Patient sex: M
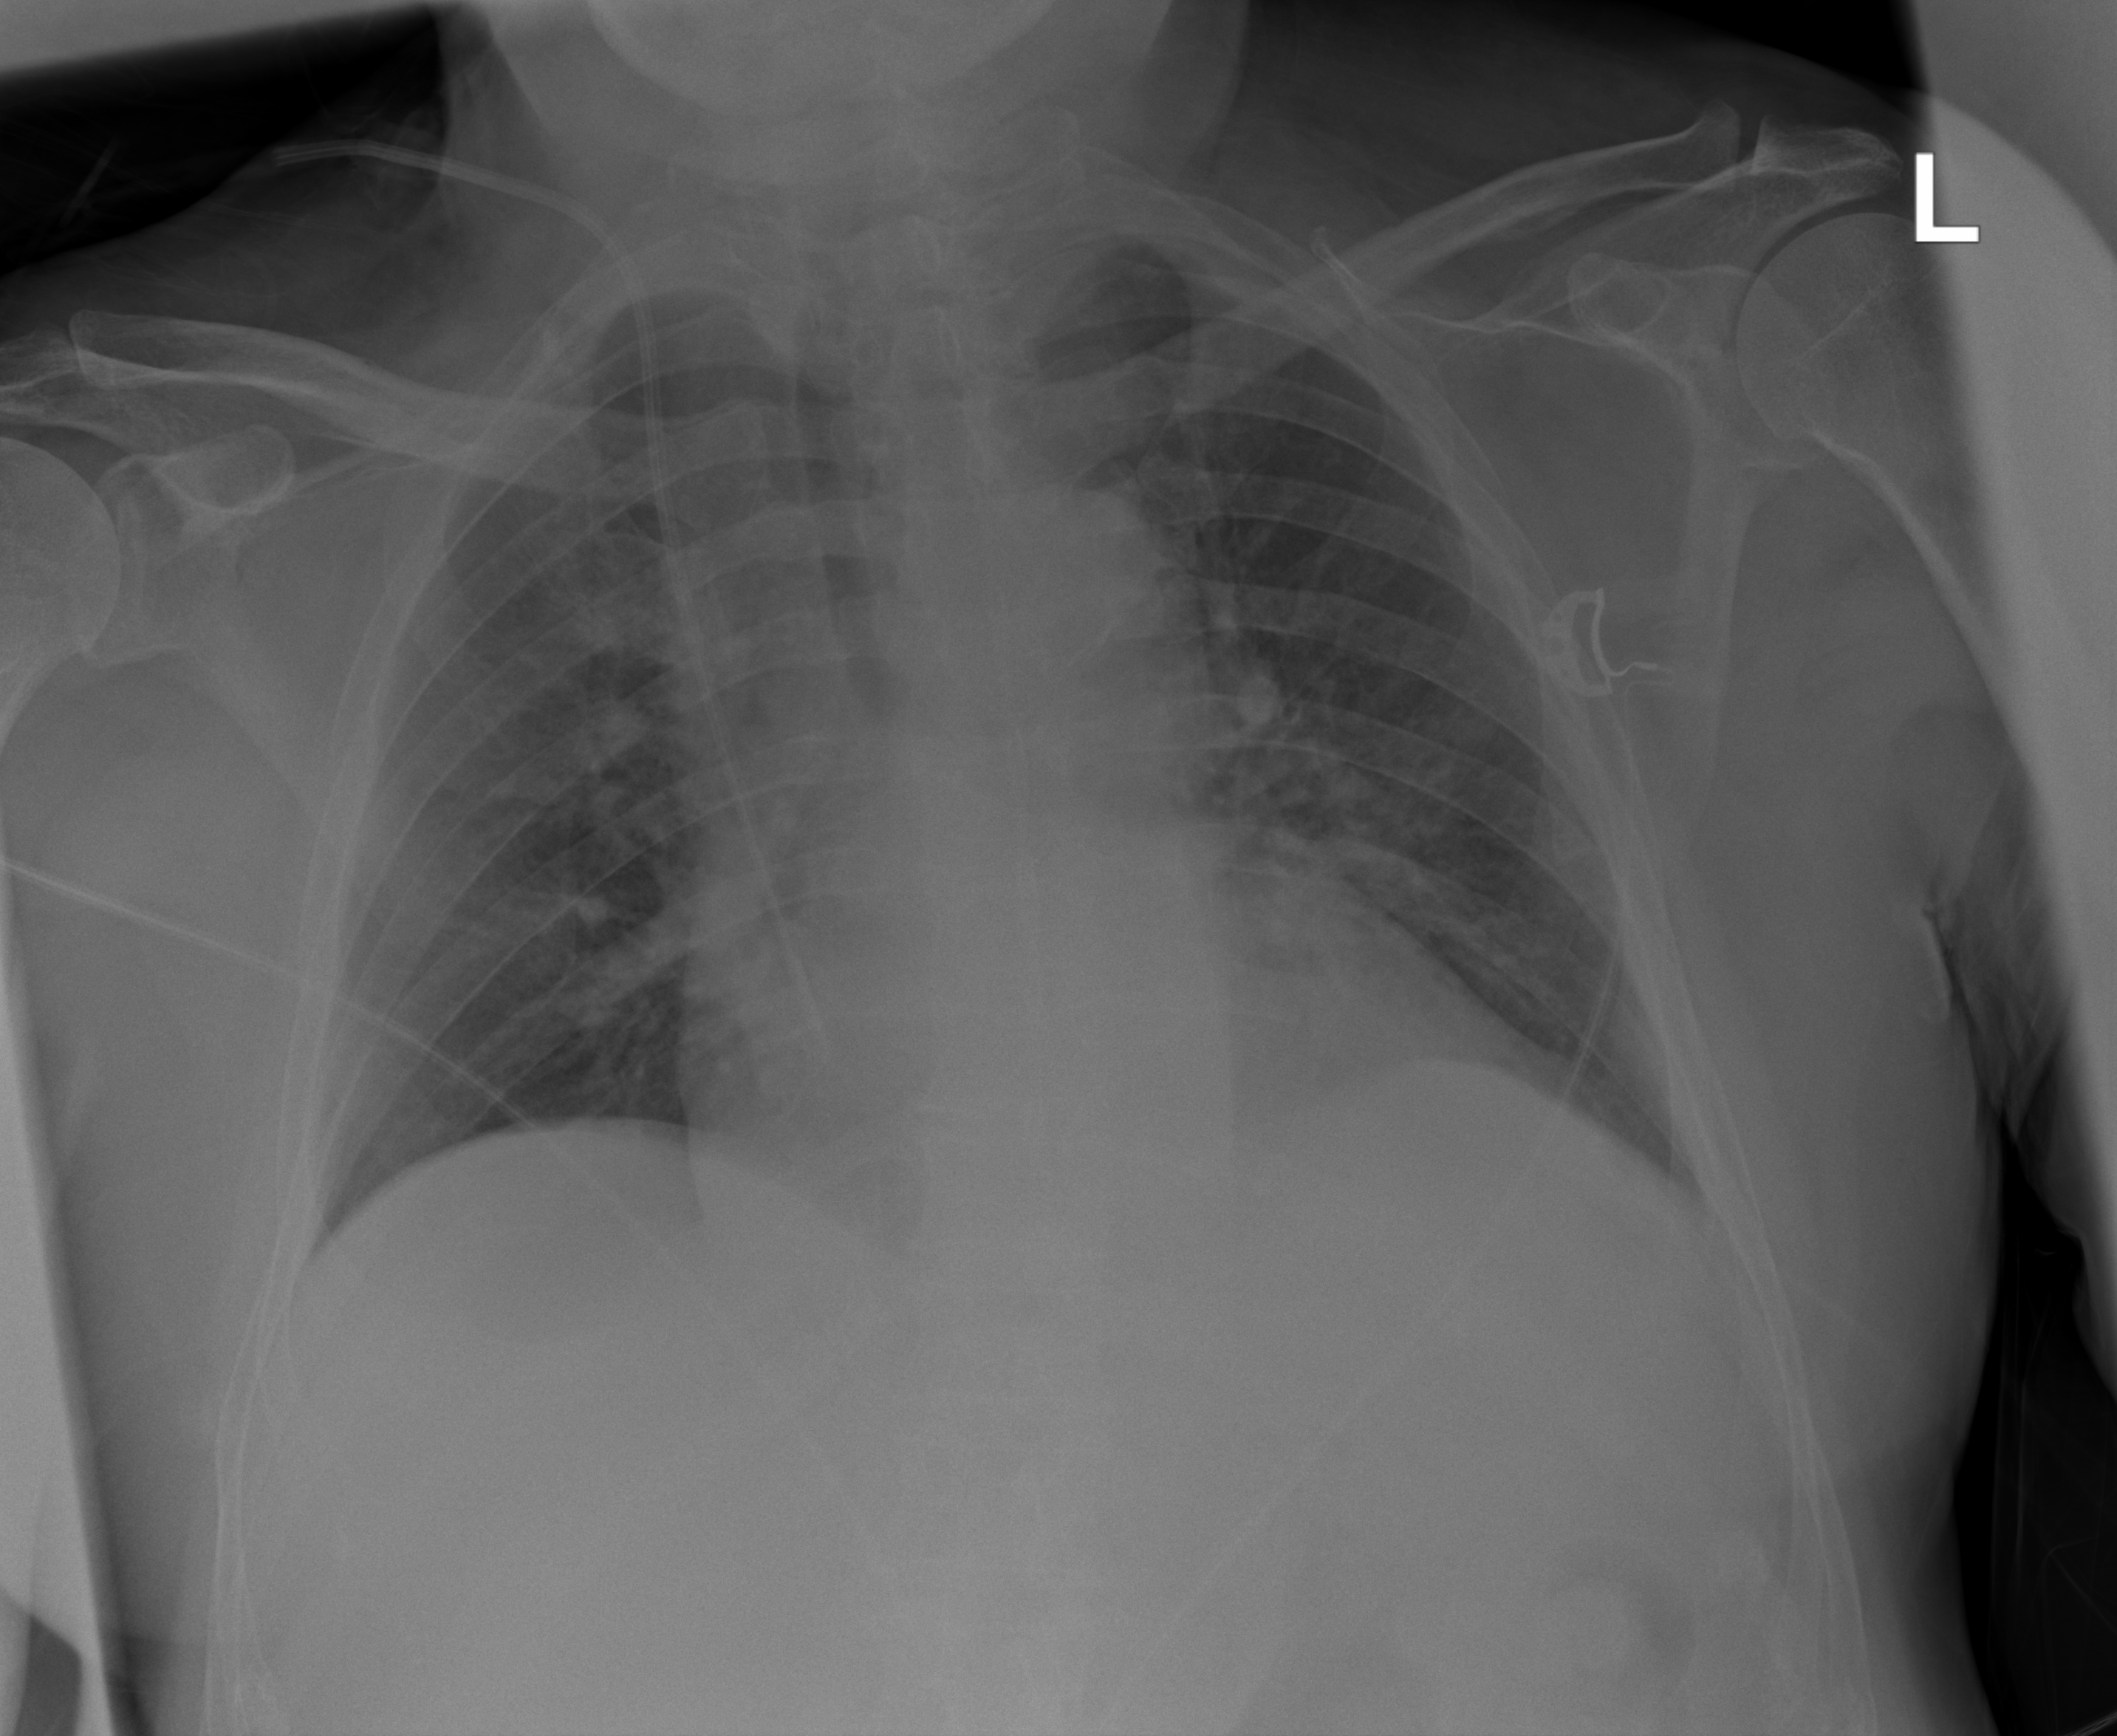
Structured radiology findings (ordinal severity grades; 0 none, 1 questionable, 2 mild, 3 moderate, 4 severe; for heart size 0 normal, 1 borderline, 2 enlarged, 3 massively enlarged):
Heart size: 2
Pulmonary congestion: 2
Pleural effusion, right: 0
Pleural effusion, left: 0
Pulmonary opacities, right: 0
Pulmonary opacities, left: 0
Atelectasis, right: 0
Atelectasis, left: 0